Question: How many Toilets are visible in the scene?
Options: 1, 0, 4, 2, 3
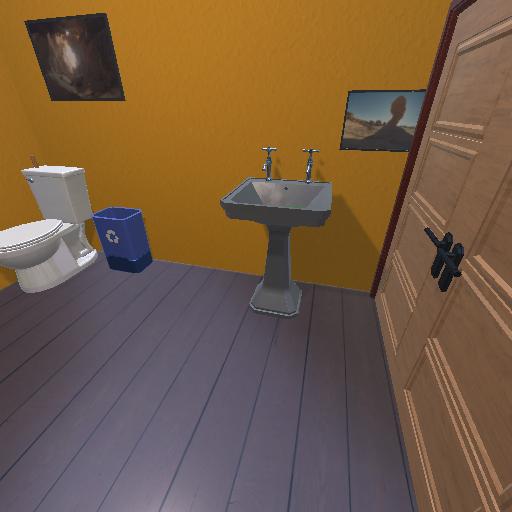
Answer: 1